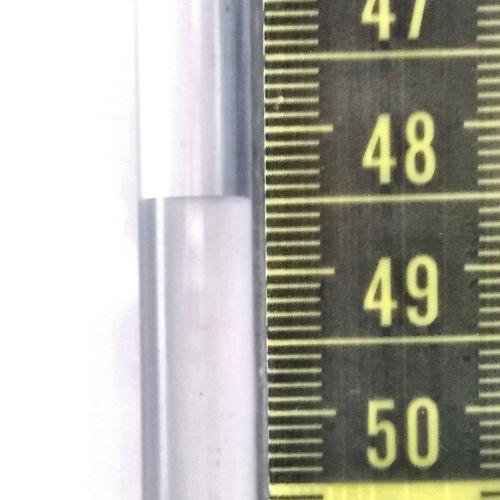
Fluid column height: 48.5 cm